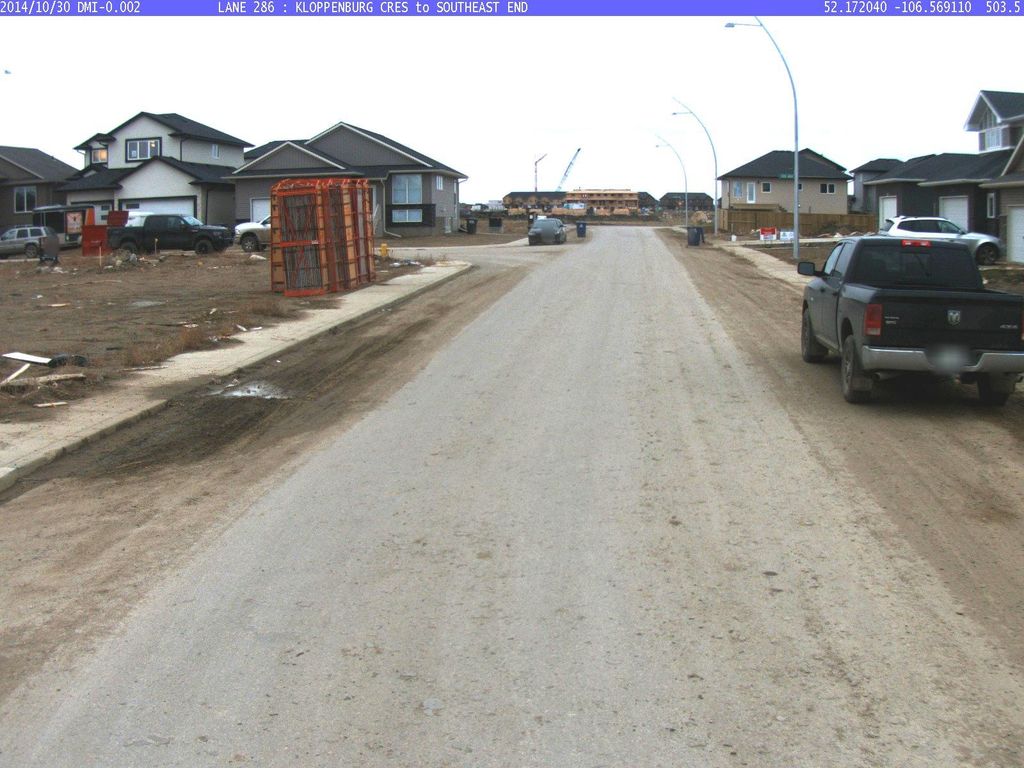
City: saskatoon